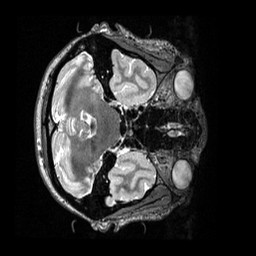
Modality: T2w
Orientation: axial
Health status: healthy
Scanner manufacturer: siemens
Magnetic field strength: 3 T
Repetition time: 3.2 s
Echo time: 0.565 s